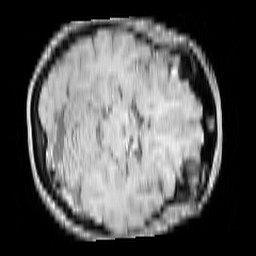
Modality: T1w
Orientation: axial
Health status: ill
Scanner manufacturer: philips
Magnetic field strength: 3 T
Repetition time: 0.3787 s
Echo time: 0.002908 s